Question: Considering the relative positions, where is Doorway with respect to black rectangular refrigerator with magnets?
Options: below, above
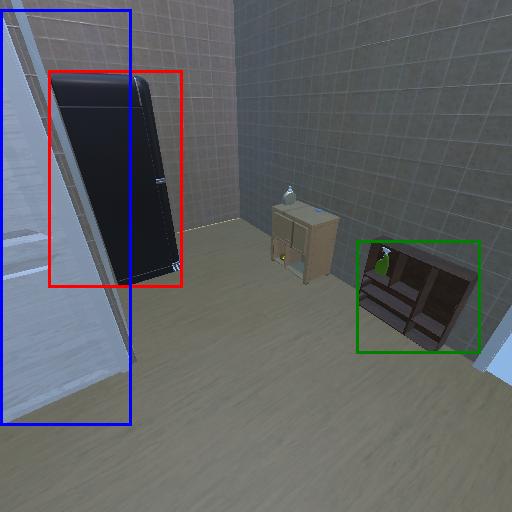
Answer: below